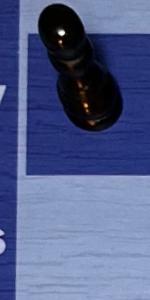
Label: Empty